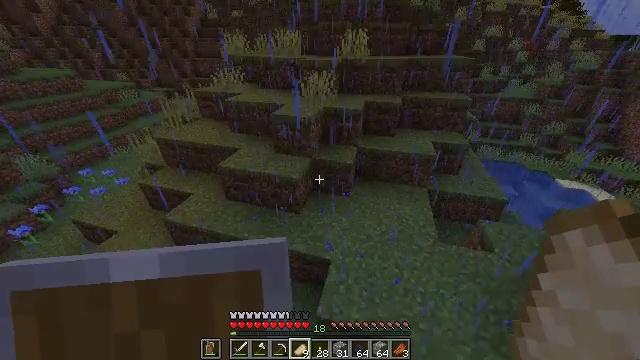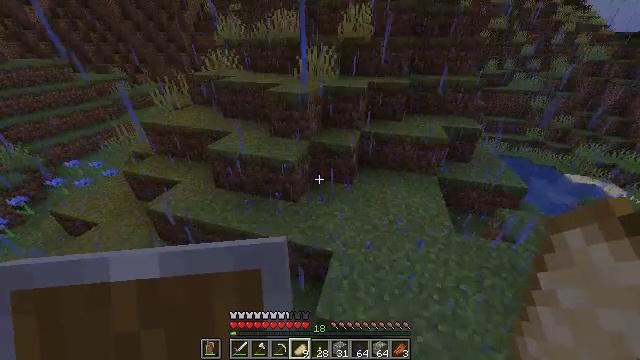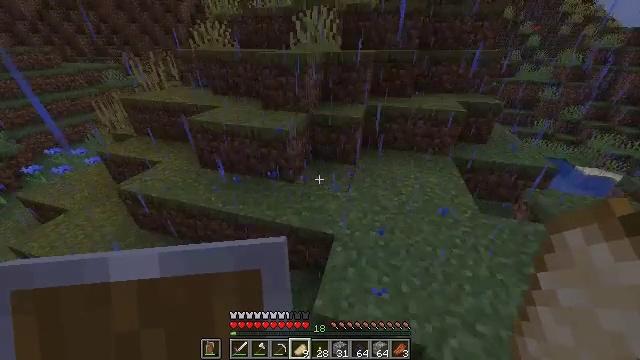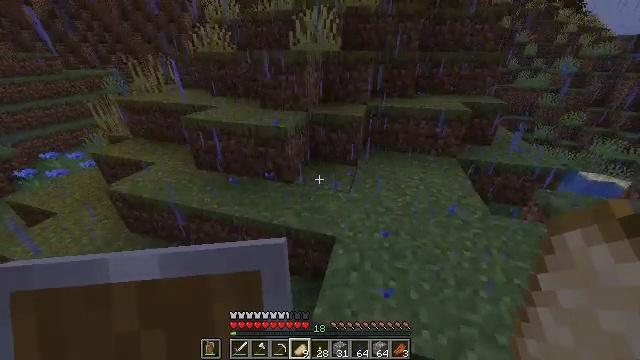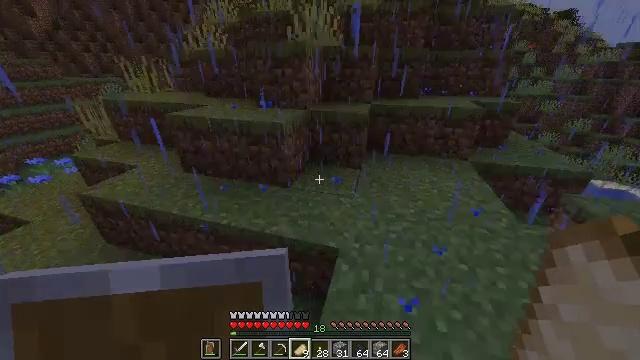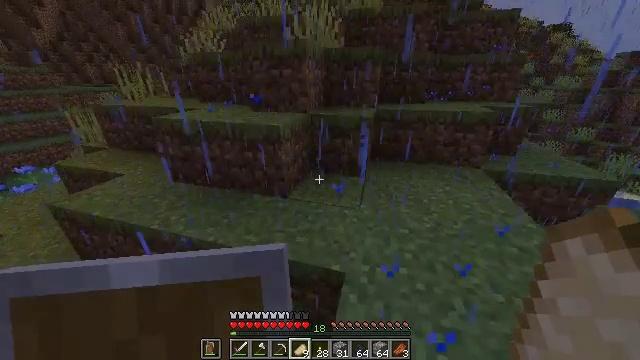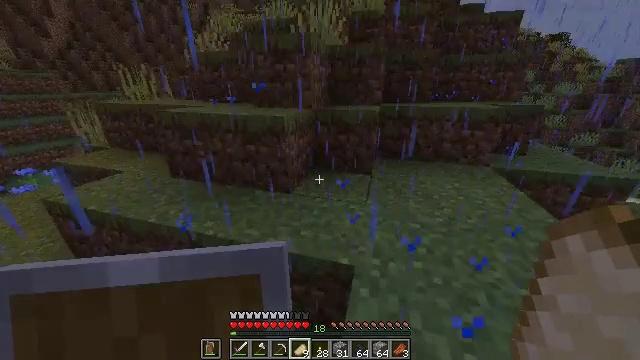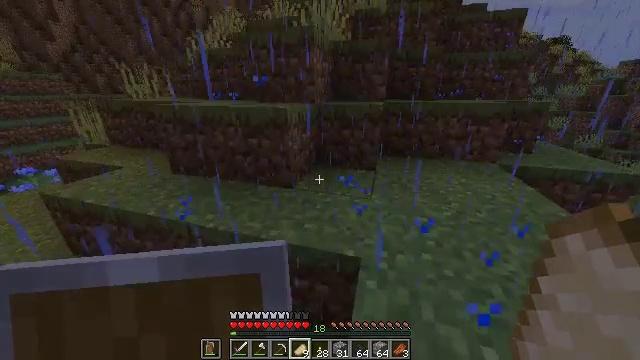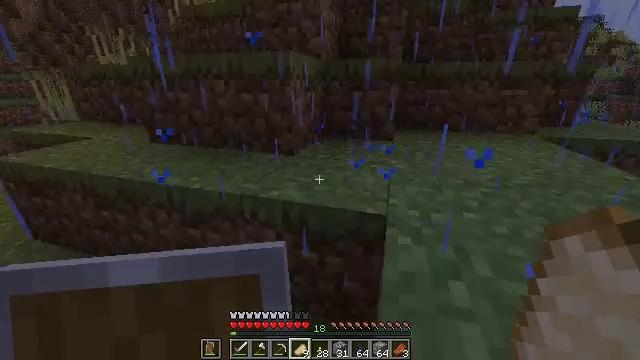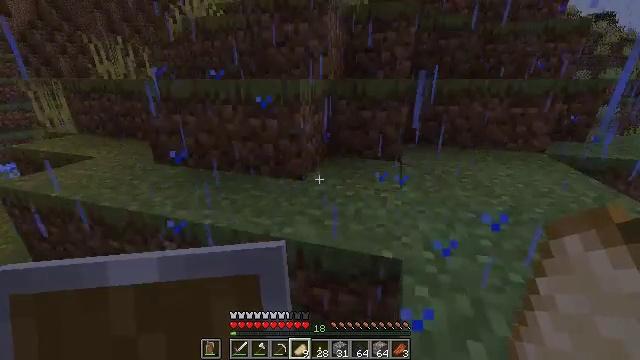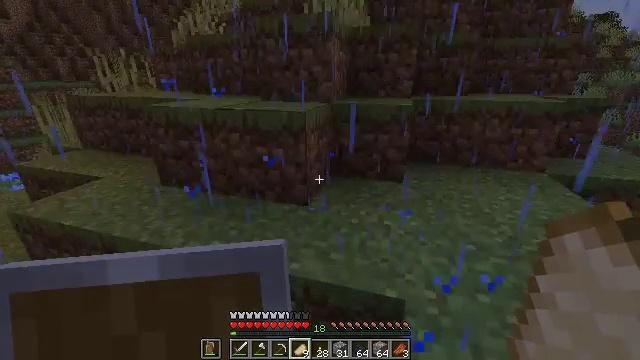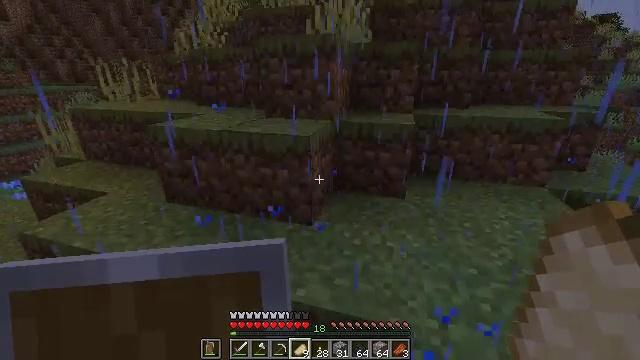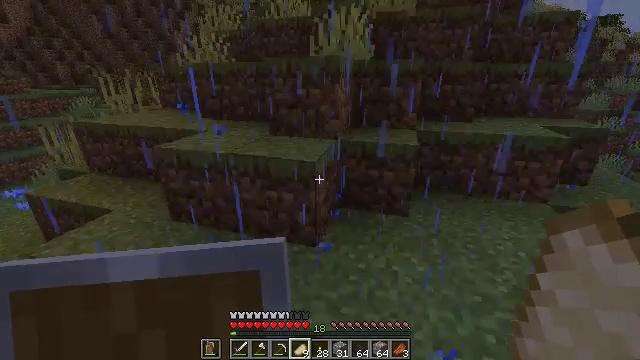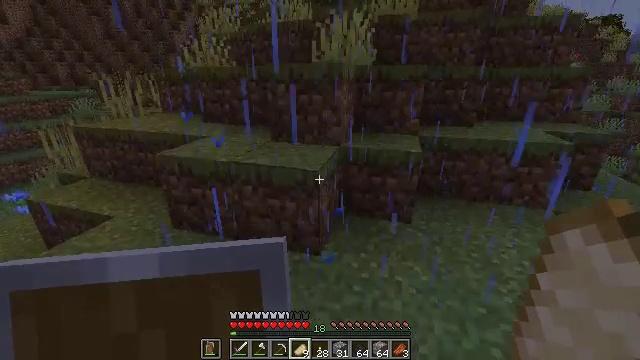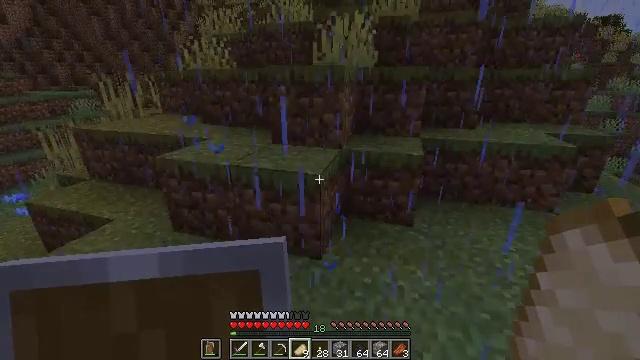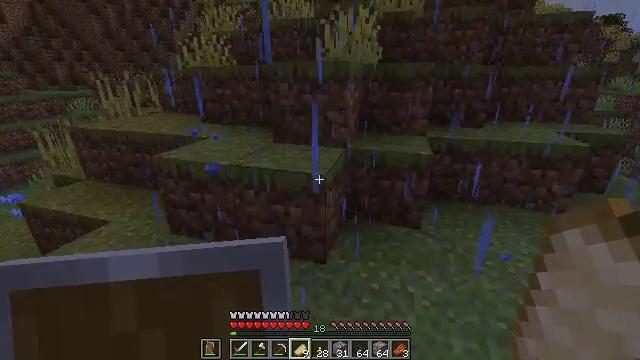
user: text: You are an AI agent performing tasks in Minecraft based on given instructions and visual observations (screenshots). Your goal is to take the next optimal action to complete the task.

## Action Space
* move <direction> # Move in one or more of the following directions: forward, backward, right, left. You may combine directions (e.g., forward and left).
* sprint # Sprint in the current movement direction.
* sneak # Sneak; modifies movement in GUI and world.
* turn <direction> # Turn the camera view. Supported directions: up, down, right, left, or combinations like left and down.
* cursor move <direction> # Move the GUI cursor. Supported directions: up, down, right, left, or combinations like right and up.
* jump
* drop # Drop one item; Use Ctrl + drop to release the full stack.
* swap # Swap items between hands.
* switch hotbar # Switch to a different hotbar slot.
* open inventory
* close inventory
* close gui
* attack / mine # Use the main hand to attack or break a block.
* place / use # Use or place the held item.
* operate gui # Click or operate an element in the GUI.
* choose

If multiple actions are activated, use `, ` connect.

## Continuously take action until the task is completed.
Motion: motion action
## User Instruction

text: Remove an apple from the inventory.
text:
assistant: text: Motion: move forward
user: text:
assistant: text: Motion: move forward
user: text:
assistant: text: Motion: move forward, turn up
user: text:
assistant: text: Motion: move forward, turn up
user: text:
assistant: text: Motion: move forward, turn up
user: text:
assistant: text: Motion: move forward, turn up
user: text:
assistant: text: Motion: move forward, jump
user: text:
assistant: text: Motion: move forward, jump
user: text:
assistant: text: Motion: move forward, jump
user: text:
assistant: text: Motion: move forward, jump
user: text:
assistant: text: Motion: move forward, jump
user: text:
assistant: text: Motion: move forward, jump
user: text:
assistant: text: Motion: move forward, jump
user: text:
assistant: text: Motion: move forward, jump
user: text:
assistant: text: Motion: move forward, jump
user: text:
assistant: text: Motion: move forward, jump
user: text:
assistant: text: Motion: move forward, jump
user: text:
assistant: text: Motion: move forward, jump
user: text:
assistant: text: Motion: move forward, jump
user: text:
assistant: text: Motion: move forward, jump
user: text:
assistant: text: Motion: move forward, jump
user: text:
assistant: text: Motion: move forward, jump
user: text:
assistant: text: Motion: move forward, jump
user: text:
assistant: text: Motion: move forward, jump
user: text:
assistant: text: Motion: move forward, jump
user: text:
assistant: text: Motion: move forward, jump
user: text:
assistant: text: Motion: move forward, jump
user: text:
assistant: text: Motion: move forward, jump
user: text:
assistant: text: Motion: move forward, turn up, jump
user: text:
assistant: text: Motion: move forward, turn right and up, jump